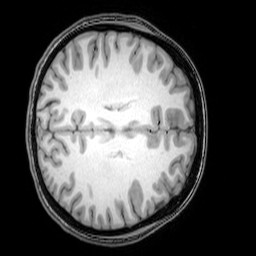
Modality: T1w
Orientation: axial
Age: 23
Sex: female
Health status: healthy
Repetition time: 0.081 s
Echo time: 0.037 s